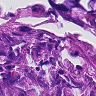
Metastatic tissue present: yes